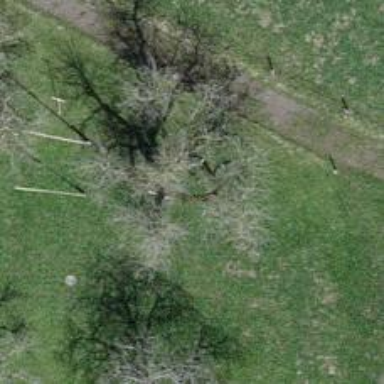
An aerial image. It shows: Beautiful tree in nature.